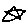
Label: star